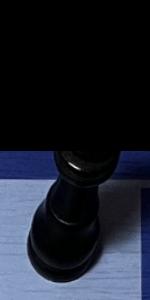
Label: King_Black